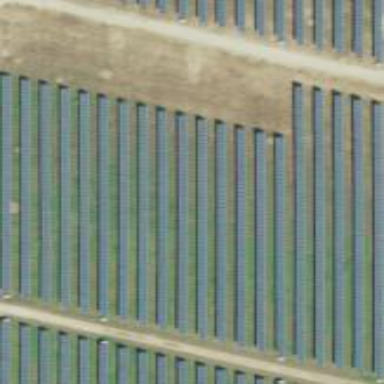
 consisting of solar photovoltaic panels."